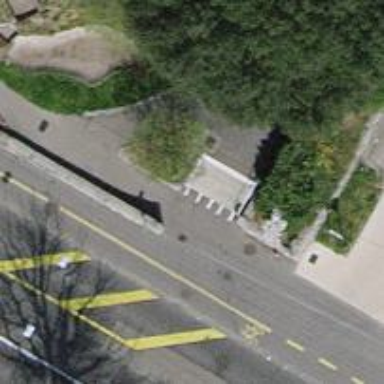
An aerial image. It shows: Set of steps made of paving stones.